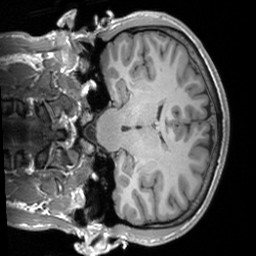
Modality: T1w
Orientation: coronal
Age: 22
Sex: male
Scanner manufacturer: siemens
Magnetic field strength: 3 T
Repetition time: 1.9 s
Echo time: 0.00226 s